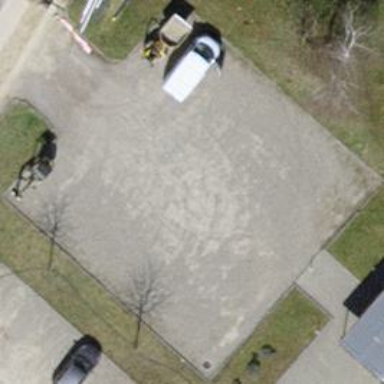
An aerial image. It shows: Parking area with surface.